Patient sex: M
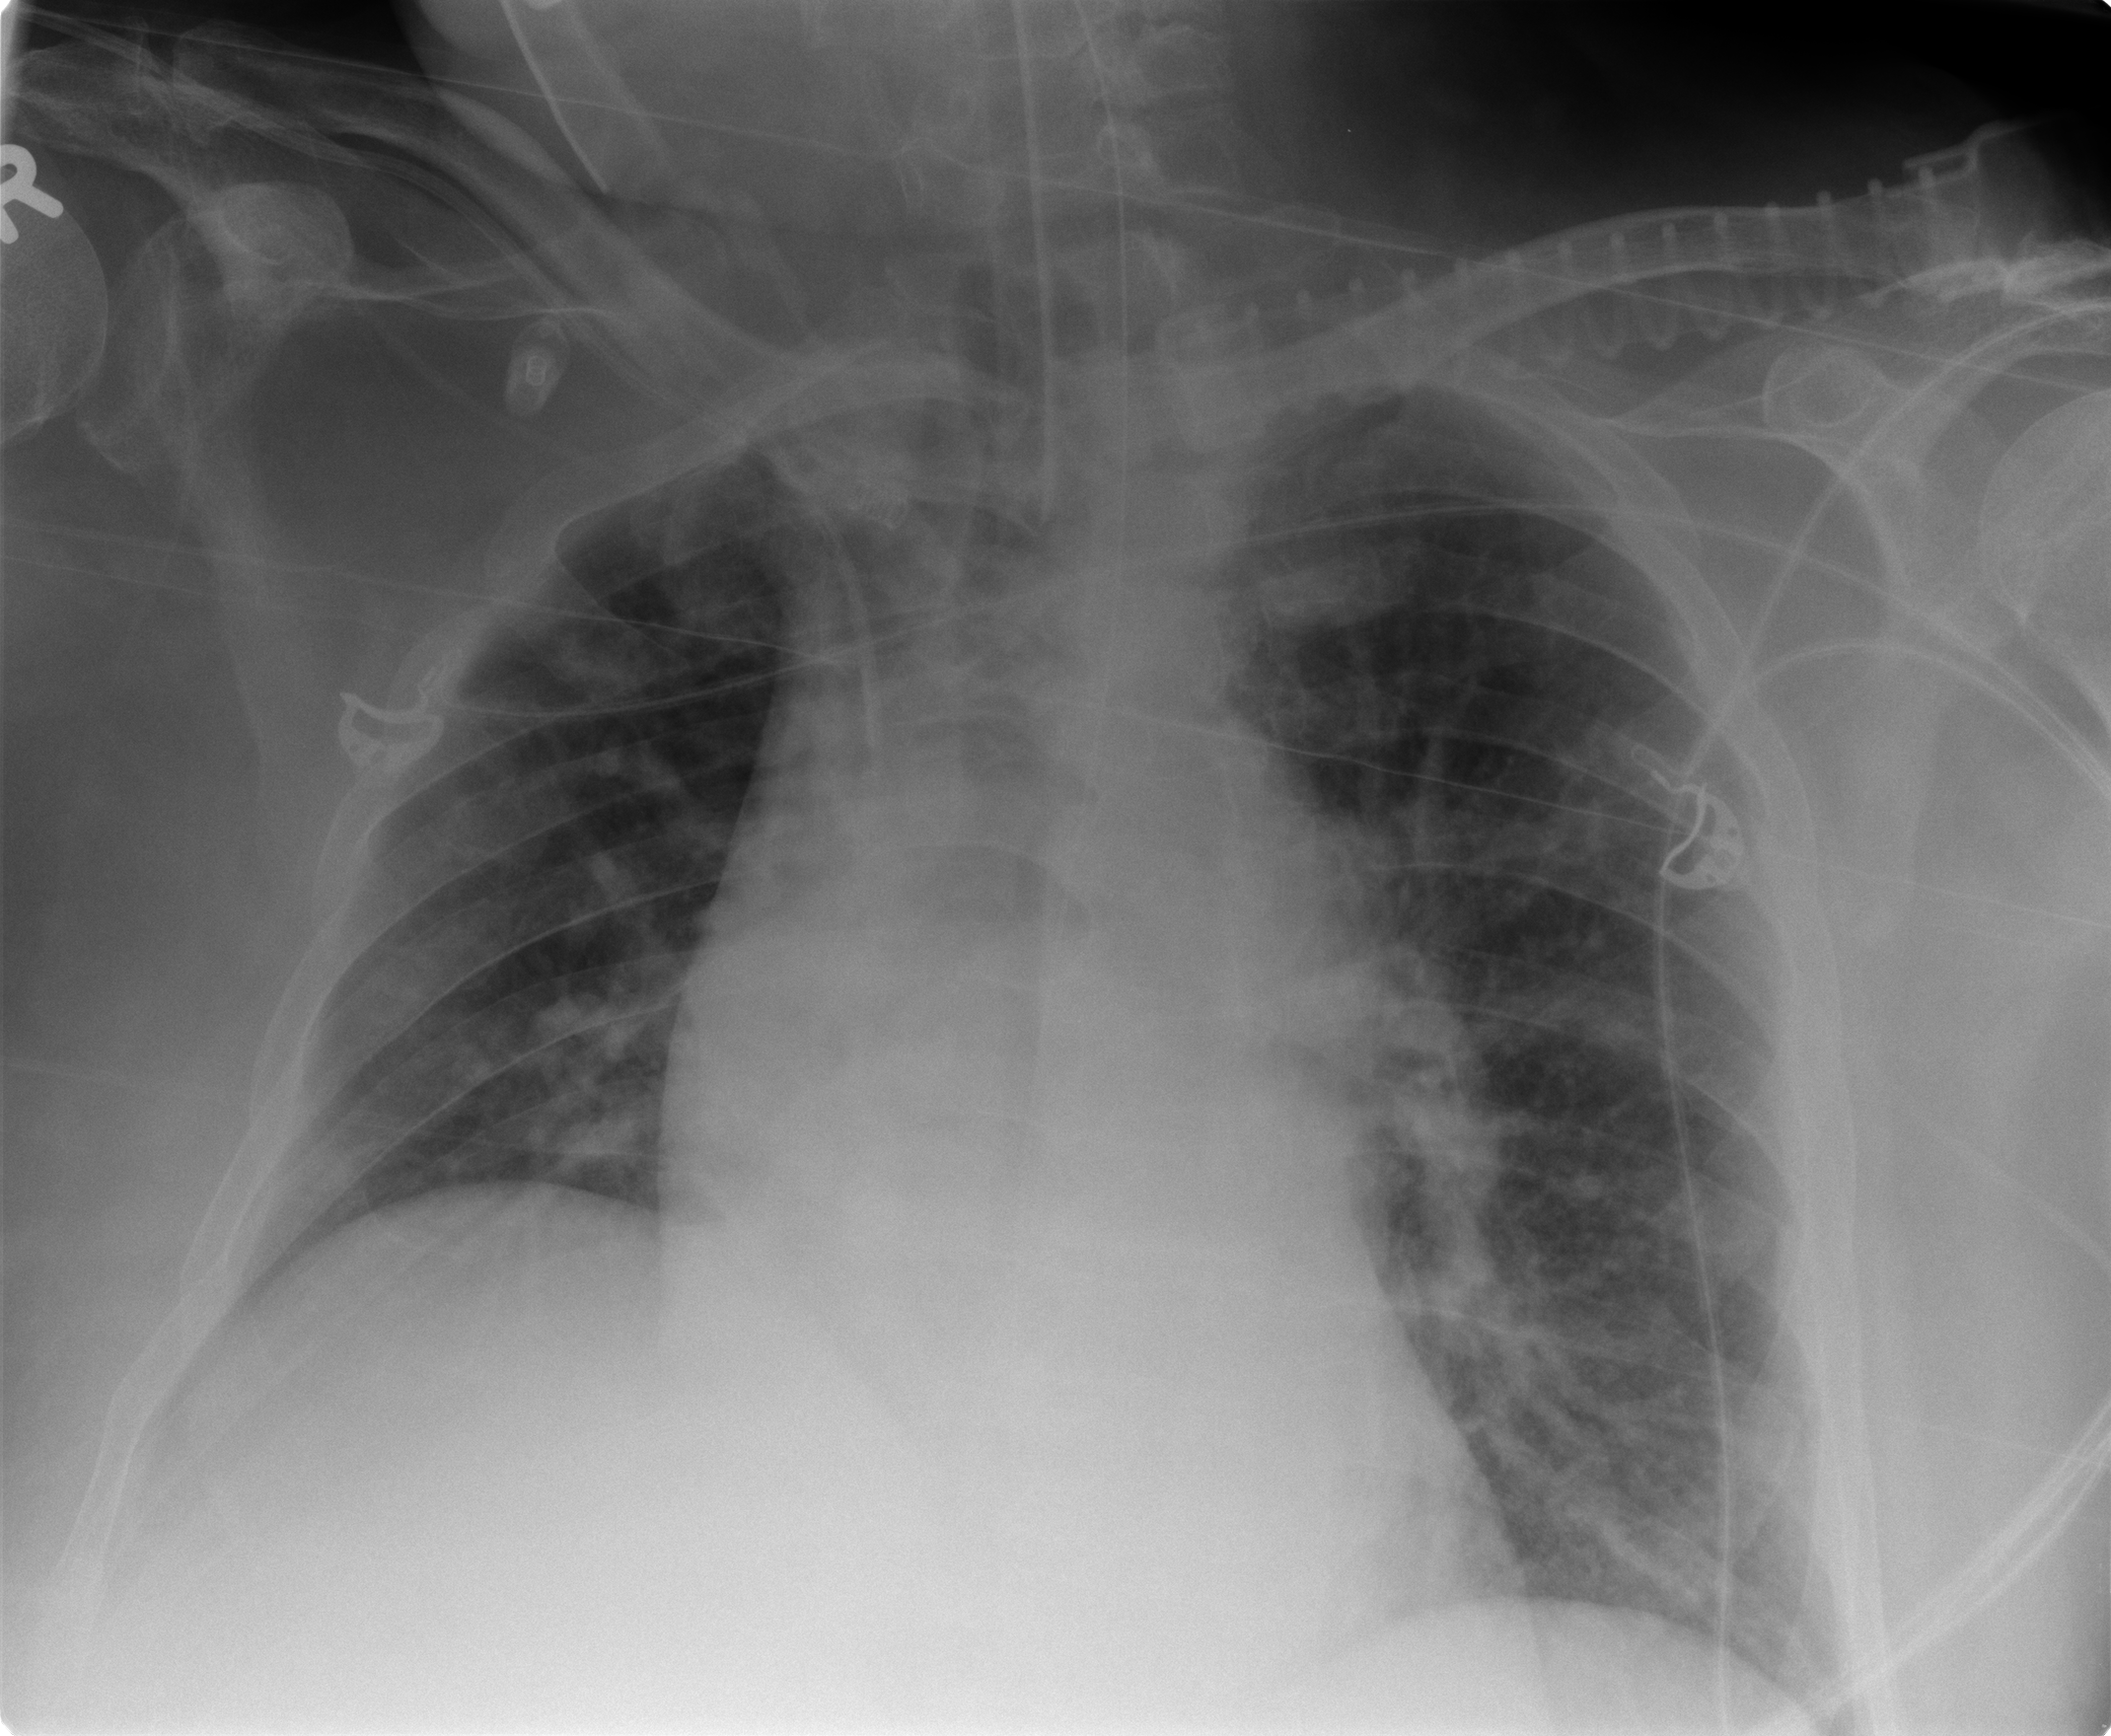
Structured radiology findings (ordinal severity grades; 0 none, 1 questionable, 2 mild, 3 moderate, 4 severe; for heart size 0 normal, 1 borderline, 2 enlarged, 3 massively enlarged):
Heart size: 0
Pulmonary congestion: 2
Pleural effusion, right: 0
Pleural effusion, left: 0
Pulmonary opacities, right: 2
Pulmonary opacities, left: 2
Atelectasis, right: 2
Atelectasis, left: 2